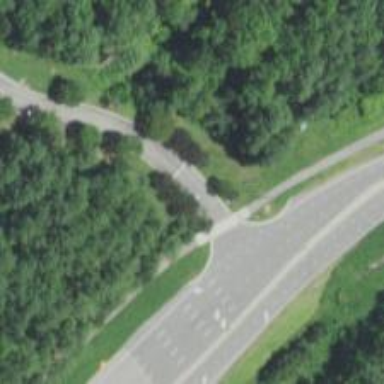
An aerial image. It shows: Marked crossing on asphalt cycleway.